Chest X-ray:
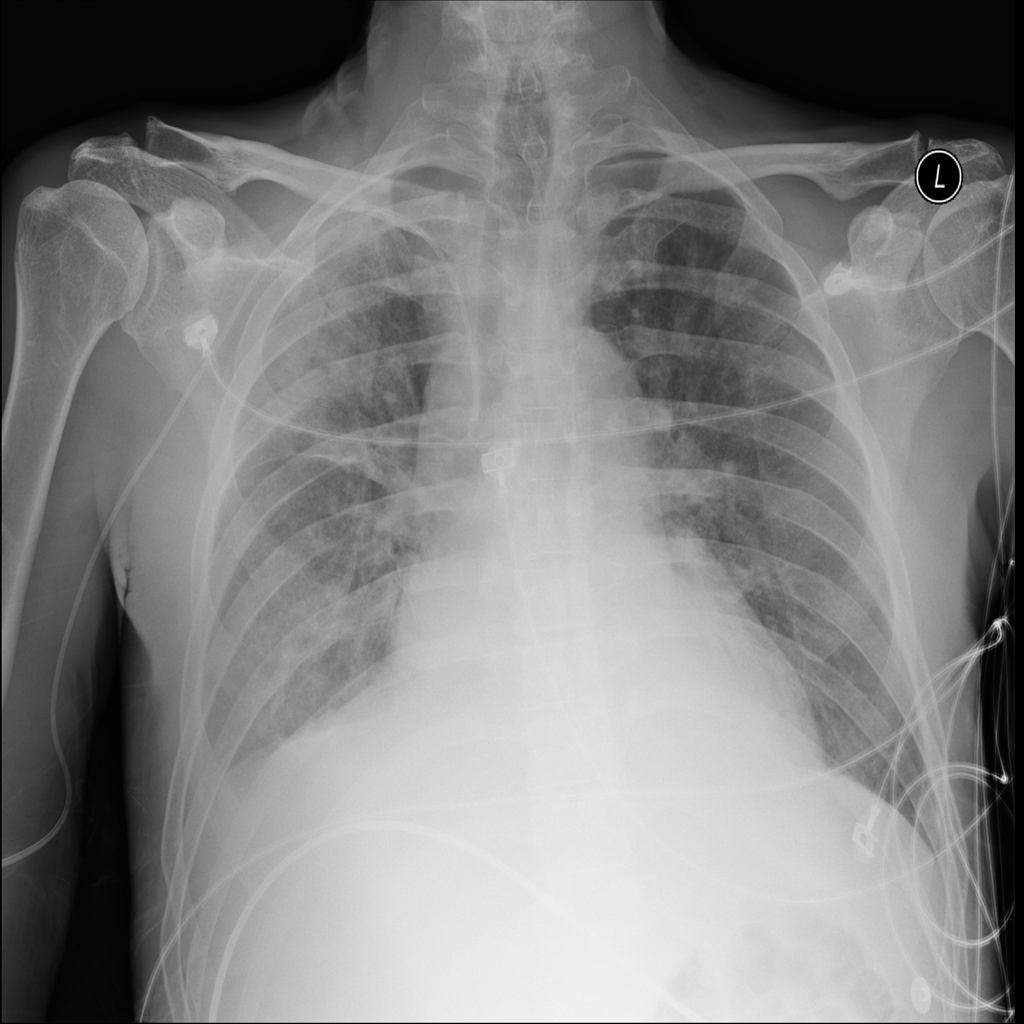
Findings: Consolidation, Effusion
No abnormal finding: no